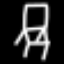
Label: chair